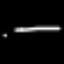
Label: line